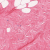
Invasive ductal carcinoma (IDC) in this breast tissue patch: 0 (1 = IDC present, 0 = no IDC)